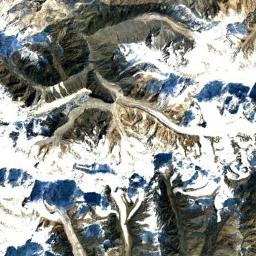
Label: snowberg